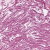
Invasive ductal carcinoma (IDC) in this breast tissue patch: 0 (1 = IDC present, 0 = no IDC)